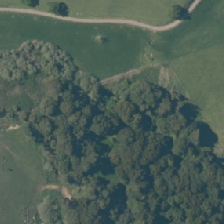
Land cover: indigenous_forest